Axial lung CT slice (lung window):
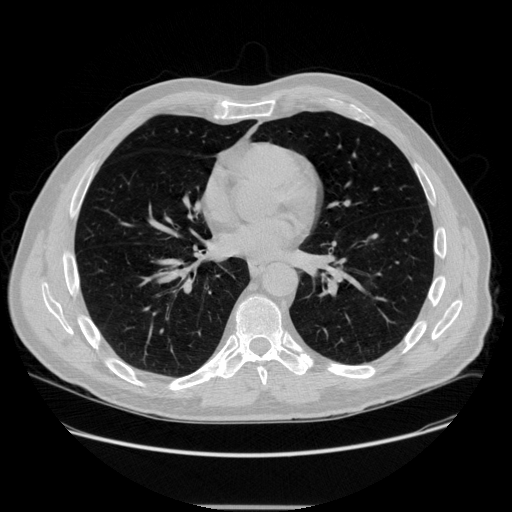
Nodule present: no